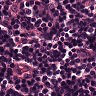
Metastatic tissue present: no